Question: Here is my html code! for simple layout:
'''
<!DOCTYPE html>
<html>
<title> responsive idea web </title>
<head>
<!-- CSS FILES -->
<link rel="stylesheet" href="css/style.css"/>
<meta charset="utf-8" />
<meta name="viewport" content="width=device-width" />
<script src="js/jquery-3.1.1.min.js"> </script>
<script>
//toggle function that will display pixels on diff screens
// this script is not working but it has nothing to do with responsiveness .
var showWidth =1;
if(showWidth==1){
$(document).ready(function(){
$(window).resize(function(){
var width =$(window).width();
document.getElementById('output_width').innerHtml="window Width:"+width.toString();
});
});
}
</script>
</head>
<body>
<!-- id used to access document.getelement by id-->
<div id="output_width"> </div>
<!-- using html 5 elements -->
<div id="container">
<div class="main-header">
<img id="logo" src="images/1.jpg" alt="vector"> </img>
<!-- using another div inside of it navigation bar and logo-->
<nav class="main-nav">
<!-- remember you have to have floating elements
inside of non floating object like main-nav -->
<ul>
<li><a class ="active "href="#"> Home </a></li>
<li><a href="#"> About </a></li>
<li><a href="#"> Contact </a></li>
<li><a href="#"> Services </a></li>
<li><a href="#"> Colaborate </a></li>
</ul>
</nav>
</div>
</div>
<div id="main">
<div id="content">
<article class="art1">
<header class="art-header">
<h2 class="title"> <a href="#"> First Post </a></h2>
<span> Its a good paragraph </span>
</header>
<p>8269 Best Font Free Vector Art Downloads from the Vecteezy community.8269 Best Font Free Vector Art Downloads from the Vecteezy community.8269 Best Font Free Vector Art Downloads from the Vecteezy community.8269 Best Font Free Vector Art Downloads from the Vecteezy community. </p>
<p>8269 Best Font Free Vector Art Downloads from the Vecteezy community.8269 Best Font Free Vector Art Downloads from the Vecteezy community.8269 Best Font Free Vector Art Downloads from the Vecteezy community.8269 Best Font Free Vector Art Downloads from the Vecteezy community.</p>
<p>8269 Best Font Free Vector Art Downloads from the Vecteezy community.8269 Best Font Free Vector Art Downloads from the Vecteezy community.8269 Best Font Free Vector Art Downloads from the Vecteezy community.8269 Best Font Free Vector Art Downloads from the Vecteezy community.</p>
<a href="#" class="Read-more"> Read More</a>
</article>
<article class="art2">
<header class="art-header">
<h2 class="title"> <a href="#"> First Post </a></h2>
<span> Its a good paragraph </span>
</header>
<p>8269 Best Font Free Vector Art Downloads from the Vecteezy community.8269 Best Font Free Vector Art Downloads from the Vecteezy community.8269 Best Font Free Vector Art Downloads from the Vecteezy community.8269 Best Font Free Vector Art Downloads from the Vecteezy community.</p>
<p>8269 Best Font Free Vector Art Downloads from the Vecteezy community.8269 Best Font Free Vector Art Downloads from the Vecteezy community.8269 Best Font Free Vector Art Downloads from the Vecteezy community.8269 Best Font Free Vector Art Downloads from the Vecteezy community.</p>
<p>8269 Best Font Free Vector Art Downloads from the Vecteezy community.8269 Best Font Free Vector Art Downloads from the Vecteezy community.8269 Best Font Free Vector Art Downloads from the Vecteezy community.8269 Best Font Free Vector Art Downloads from the Vecteezy community.</p>
<a href="#" class="Read-more"> Read More</a>
</article>
</div>
**<aside id="side-bar">
<div class="block">
<h2> Top Sidebar </h2>
<p>ector Font. 1001 Free Fonts offers a huge selection of free fonts. Download free fonts for Windows and Macintosh.</p>
</div>
<div class="block">
<h2> Mid Sidebar </h2>
<p>ector Font. 1001 Free Fonts offers a huge selection of free fonts. Download free fonts for Windows and Macintosh.</p>
</div>
<div class="block">
<h2> Bottom Sidebar </h2>
<p>ector Font. 1001 Free Fonts offers a huge selection of free fonts. Download free fonts for Windows and Macintosh.</p>
</div>
</aside>**
<div class="clr">
Clear both floats
</div>
<footer>
<p> copy rigt @ every one inside of it </p>
</footer>
</div>
</body>
</html>
**Here is my css code !..**
body {/*
background-image: url("../images/2.png");
background-repeat: repeat;*/
font-size:87.5%; /* percent means fluid to make font good.*/
font-family:arial,sen-serif;
color:#666666;
line-height:1.7em;
text-align:left; /* all elements are now align left */
}
#container{
width:80%; /* again using 80% just to make fluid other wise it could
be 960 px; --*/
margin:0 auto;
overflow:auto;
clear:both;
}
/* now for logo */
#logo{
width:20%;
margin:10px 0px;
}
.main-nav{
background-color:#882433;
border-radius:5px;
border:px solid #c13046;
color:white;
}
.main-nav ul{
list-style:none;
margin:0px;
padding:7px 0px 0px 0px;
display:inline-block;
background-color:;
}
.main-nav li{
color:#ffffff;
float:left;
margin-left:3px;
}
.main-nav li a{
color:#ffffff;
/* this is used to escape from scroll bar*/
padding:10px 20px;
height:20px;
display:inline-block;
}
.main-nav li a:hover{
background-color:#efeadd;
color:#666666;
border-radius:5px;
}
.main-nav li a.active{
background-color:#efeadd;
color:#666666;
border-radius:5px;
}
#content{
width:70%;
float:left;
overflow:auto;
}
/* articles starts---*/
article{
border-radius:5px;
background-color:#F9F9F9;
overflow:auto;
padding:10px 20px;
margin-top:10px;
}
article span{
font-style:italic;
color:cyan;
}
a.Read-more{
display:block;
float:right;
color:#ffffff;
padding:5px 9px;
background-color:#c13046;
border-radius:5px;
}
a.Read-more:hover{
background:cyan;
color:#ffffff;
}
.block{
border-radius:5px;
background:#F9F9F9;
overflow:auto;
padding:10px 15px;
margin:10px 0 0 10px;
}
footer{
background:#882433;
height:40px;
border:1px solid #c13046;
margin-top:10px;
border-radius:5px;
}
footer p{
color:#ffffff;
margin:0;
padding:10px 0 0 0;
text-align:center;
}
**/*Tablets and ipad portrait/Landscape*/
@media only screen and (min-width:768px) and (max-width:960px){
#container{
width:95%;
}
#logo{
margin:0px auto;
display:block;
width:65%;
}
#content{
width:100%;
float:none;
}
***#side-bar{
float:none;
width:100%;
background-color:black;
}***
}**
/*--ends of media query---*/
#side-bar{
width:30%;
float:left;
}
a{
text-decoration:none;
color:#781a26;
}
a:hover{
color:#666666;
}
h2{
color:#781a26;
}
.clr{
clear:both;
background-color:#781a26;
color:#ffffff;
text-align:center;
}
'''
I am trying to achieve that whenever I scale down browser up to 760px than id '#side-bar' in media query its width set to 100%. '{ width:100%;}' but this is not
what I am expecting to get out instead of it I got nothing is working except the background. I have tried everything and rechecked. I do not know what exactly is causing that problem. As you can see in this iamge:

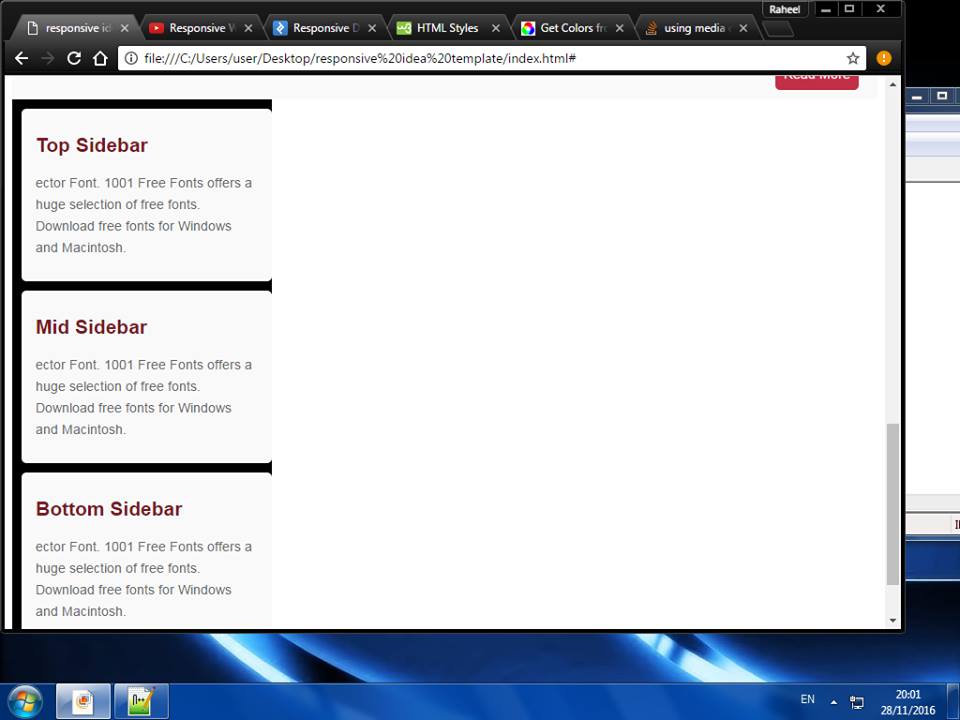
Answer: Reset your media query
'''
@media only screen and (min-width: 768px) and (max-widt: 960px) {}
'''
means that the changes would start when screen size is at '960px' and stop at '768px'. Make your query
'''
@media only screen and (min-width: 160px) and (max-width: 760px) {
#side-bar {
width: 100%;
}
}
'''
This should work since you want side bar to be 100% at 760px.